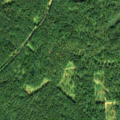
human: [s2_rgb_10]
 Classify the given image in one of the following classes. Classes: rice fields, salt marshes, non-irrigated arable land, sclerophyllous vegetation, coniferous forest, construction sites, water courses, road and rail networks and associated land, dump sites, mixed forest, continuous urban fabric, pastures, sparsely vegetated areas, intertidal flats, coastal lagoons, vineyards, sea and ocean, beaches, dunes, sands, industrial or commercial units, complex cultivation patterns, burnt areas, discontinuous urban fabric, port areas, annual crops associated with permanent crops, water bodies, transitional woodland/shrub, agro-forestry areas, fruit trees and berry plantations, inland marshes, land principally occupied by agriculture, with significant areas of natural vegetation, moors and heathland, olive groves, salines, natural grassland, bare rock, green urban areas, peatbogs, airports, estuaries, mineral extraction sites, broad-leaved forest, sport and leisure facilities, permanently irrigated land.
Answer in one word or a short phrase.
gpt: coniferous forest